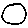
Label: moon